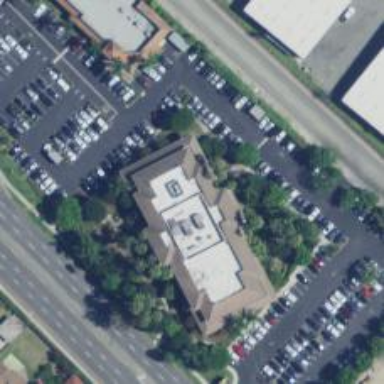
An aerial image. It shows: Healthcare clinic is depicted in the image.